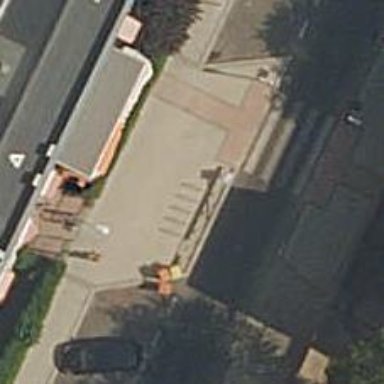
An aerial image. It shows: Bicycle parking area with stands.